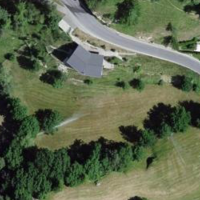
EUNIS habitat code: 24
Species observed at this site:
Euphorbia cyparissias